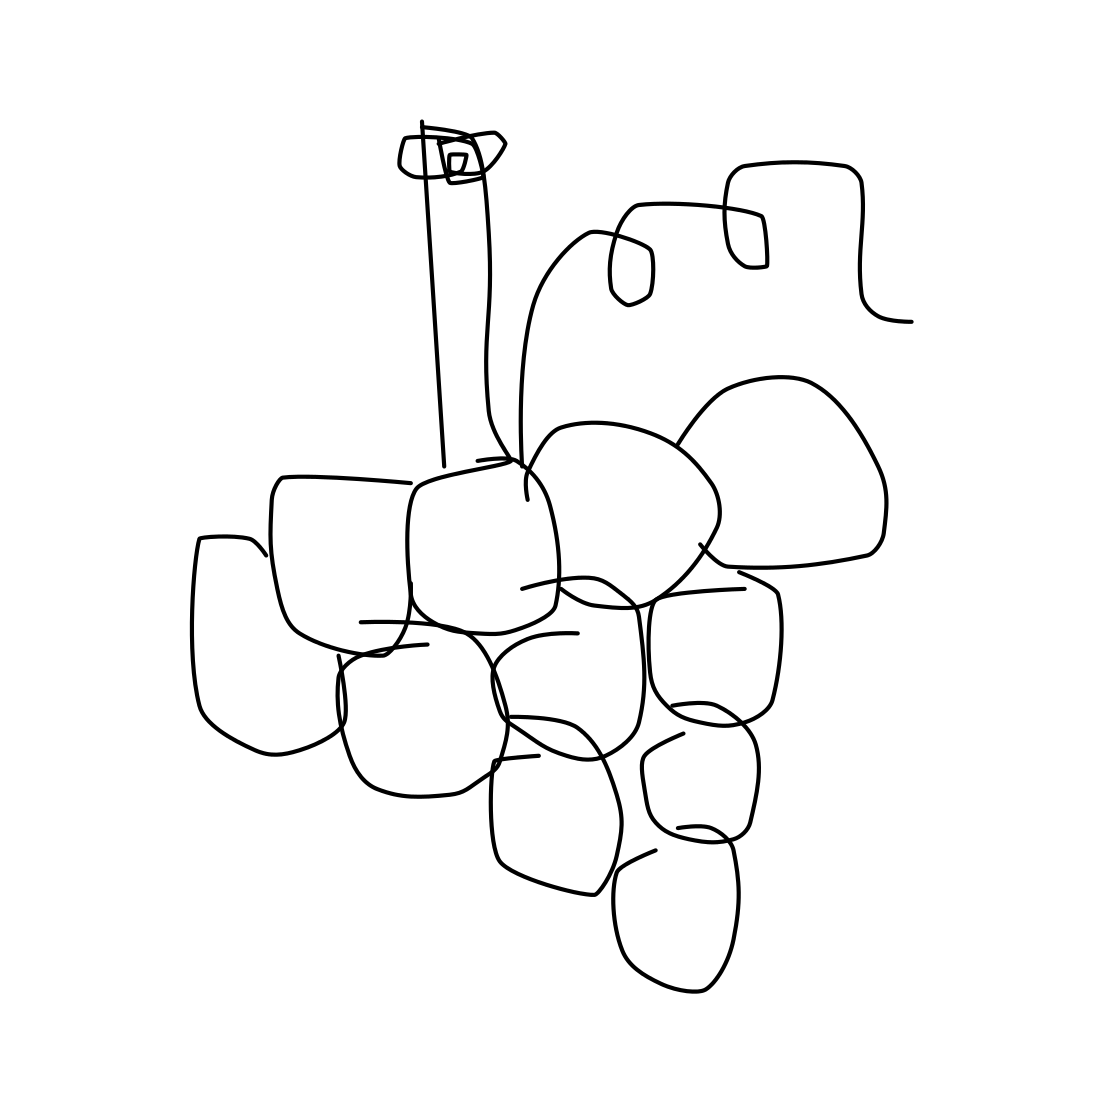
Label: grapes